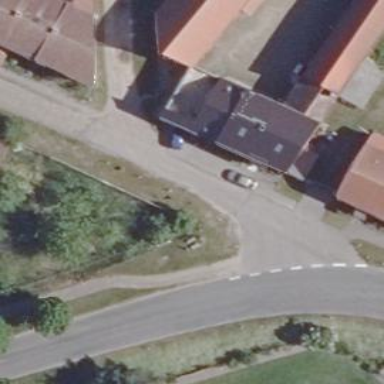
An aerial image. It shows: Emergency access point on the road.